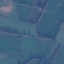
Label: Pasture